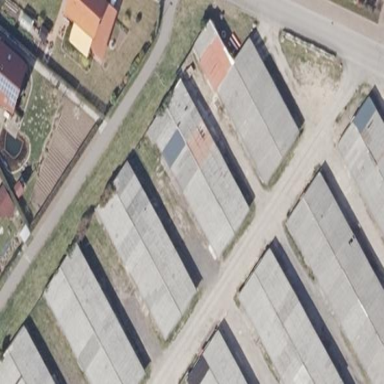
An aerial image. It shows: Group of garages.